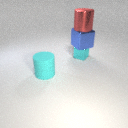
small cyan metal cube below large blue metal cube